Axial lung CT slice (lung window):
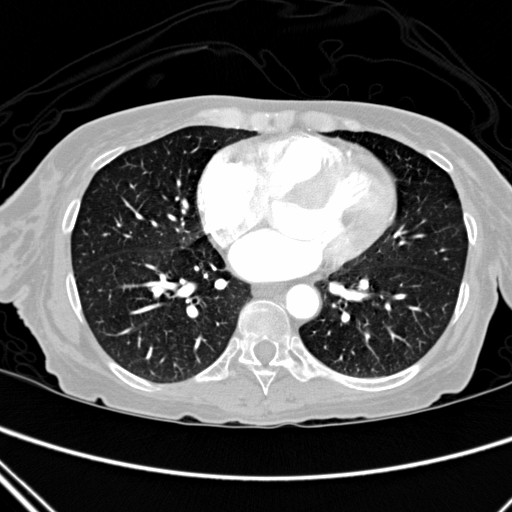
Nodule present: no